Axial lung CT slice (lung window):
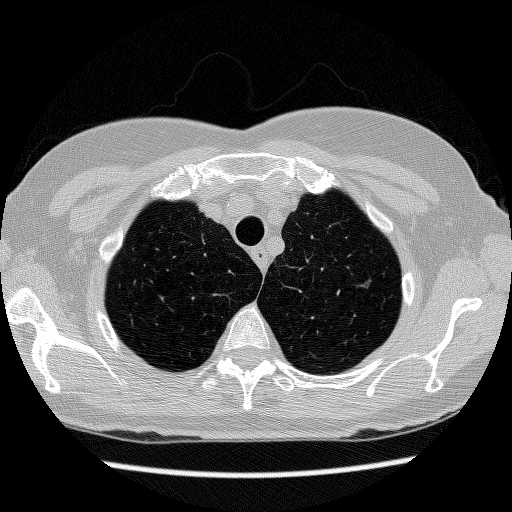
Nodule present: no